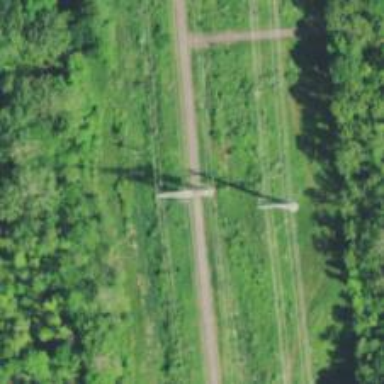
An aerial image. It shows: Lattice structure tower used for power transmission.